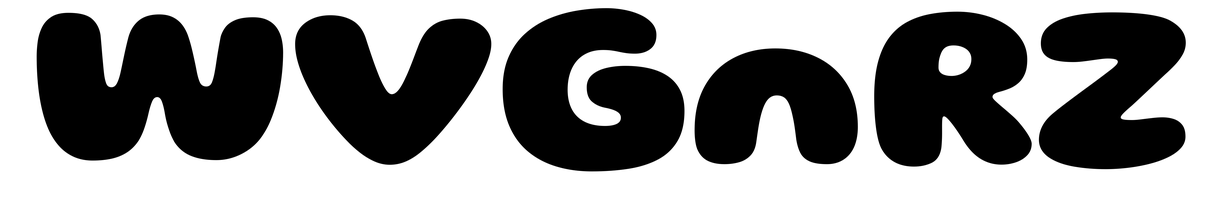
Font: Gluten_ExtraBold